Aerial crown-view tile of a tropical tree (Barro Colorado Island, Panama), acquired 20250414:
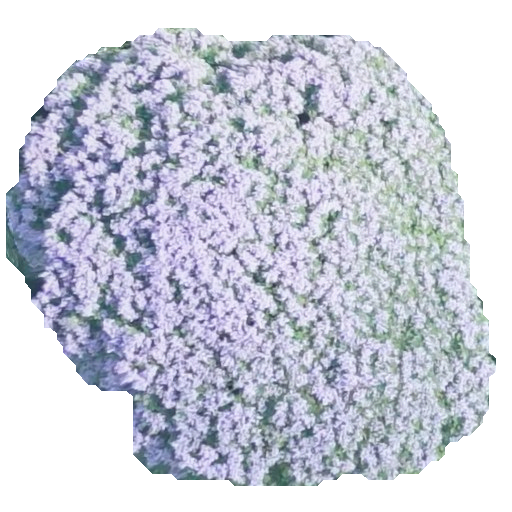
Species: Jacaranda copaia
GBIF accepted scientific name: Jacaranda copaia
Crown area: 257.671 m²